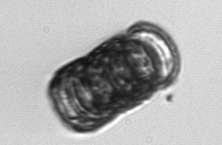
Label: Paralia_sulcata